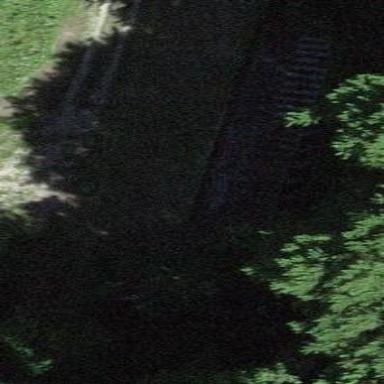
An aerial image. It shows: Retaining wall.